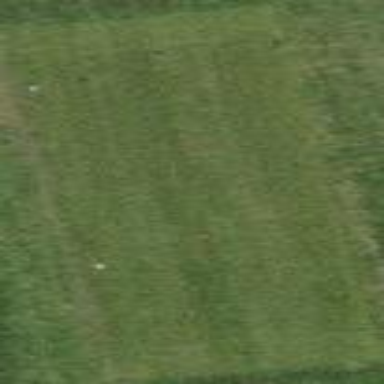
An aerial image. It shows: Golf tee.